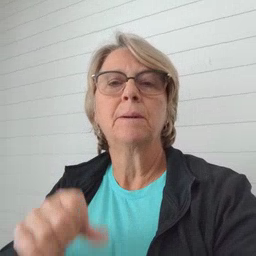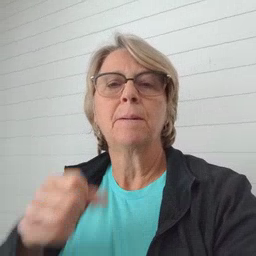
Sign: carrot